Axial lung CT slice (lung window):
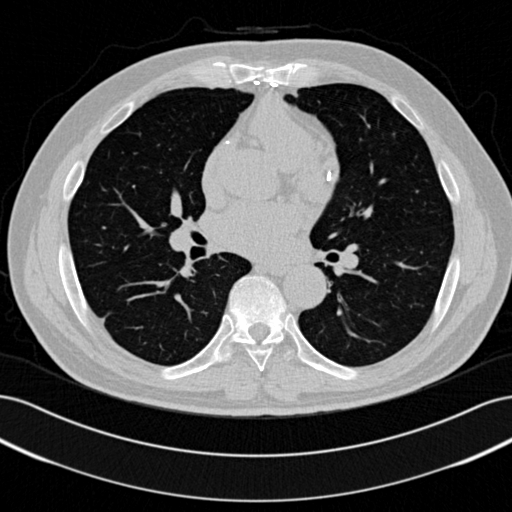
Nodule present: no